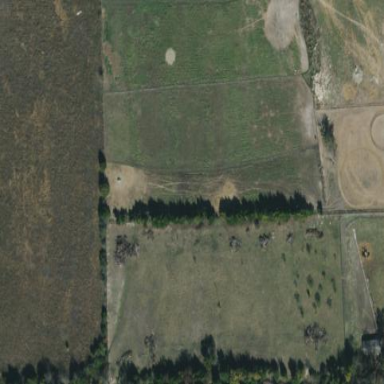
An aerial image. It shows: Grassy plot in green zone.